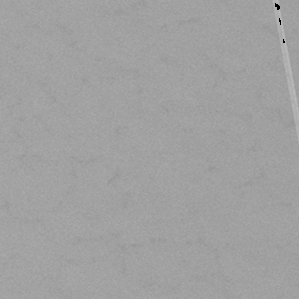
Label: frost